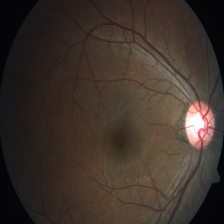
Diabetic retinopathy grade: Severe